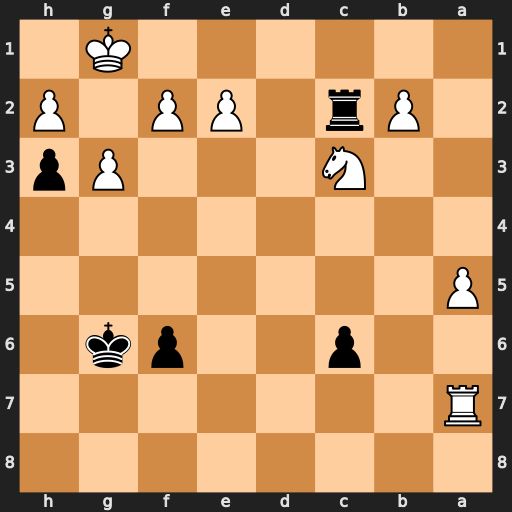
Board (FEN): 8/R7/2p2pk1/P7/8/2N3Pp/1Pr1PP1P/6K1
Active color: b
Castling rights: -
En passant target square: -
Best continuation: Rc1+ Nd1 Rxd1#